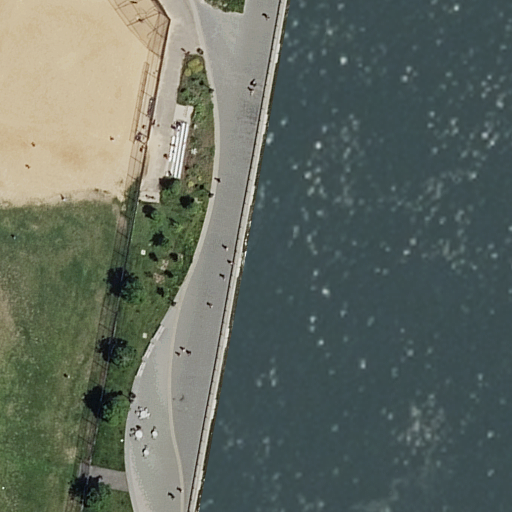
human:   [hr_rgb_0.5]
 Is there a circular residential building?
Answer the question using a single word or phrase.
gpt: no

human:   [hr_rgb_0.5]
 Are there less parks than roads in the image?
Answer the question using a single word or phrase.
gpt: yes

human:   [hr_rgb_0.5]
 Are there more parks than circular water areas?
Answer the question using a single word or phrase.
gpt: yes

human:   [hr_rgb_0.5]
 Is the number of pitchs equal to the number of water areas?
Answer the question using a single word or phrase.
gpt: yes

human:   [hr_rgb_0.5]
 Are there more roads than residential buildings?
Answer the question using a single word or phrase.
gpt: yes

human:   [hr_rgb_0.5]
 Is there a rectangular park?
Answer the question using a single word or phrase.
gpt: no

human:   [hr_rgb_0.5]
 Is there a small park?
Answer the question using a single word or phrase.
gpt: no

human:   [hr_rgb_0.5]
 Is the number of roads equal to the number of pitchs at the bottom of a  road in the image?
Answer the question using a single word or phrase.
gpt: no

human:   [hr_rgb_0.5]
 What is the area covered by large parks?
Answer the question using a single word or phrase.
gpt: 8197m2

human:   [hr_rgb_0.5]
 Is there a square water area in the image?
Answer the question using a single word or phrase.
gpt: no

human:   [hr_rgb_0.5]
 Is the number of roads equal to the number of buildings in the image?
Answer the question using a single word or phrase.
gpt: no

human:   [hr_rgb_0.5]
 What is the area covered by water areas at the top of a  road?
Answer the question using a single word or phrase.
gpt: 0m2

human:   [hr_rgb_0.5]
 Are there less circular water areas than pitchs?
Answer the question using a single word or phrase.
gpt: yes

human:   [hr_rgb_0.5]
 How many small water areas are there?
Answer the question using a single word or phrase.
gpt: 0

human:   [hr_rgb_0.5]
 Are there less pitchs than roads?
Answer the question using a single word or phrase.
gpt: yes

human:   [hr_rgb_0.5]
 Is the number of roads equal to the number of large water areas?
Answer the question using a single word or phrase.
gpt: no

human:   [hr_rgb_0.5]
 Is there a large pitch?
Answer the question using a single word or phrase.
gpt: yes

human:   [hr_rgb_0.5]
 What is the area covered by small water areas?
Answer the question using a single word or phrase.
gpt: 0m2

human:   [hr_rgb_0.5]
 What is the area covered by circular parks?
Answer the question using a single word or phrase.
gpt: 0m2

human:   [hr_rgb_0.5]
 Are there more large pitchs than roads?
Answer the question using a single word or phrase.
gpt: no

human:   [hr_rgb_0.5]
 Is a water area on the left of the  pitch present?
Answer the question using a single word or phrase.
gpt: no

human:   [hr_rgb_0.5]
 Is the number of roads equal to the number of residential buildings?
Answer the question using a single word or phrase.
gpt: no

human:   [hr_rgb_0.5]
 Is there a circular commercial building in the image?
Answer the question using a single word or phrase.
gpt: no

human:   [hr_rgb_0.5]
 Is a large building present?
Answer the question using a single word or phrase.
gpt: no

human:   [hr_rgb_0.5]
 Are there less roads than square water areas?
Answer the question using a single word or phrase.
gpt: no

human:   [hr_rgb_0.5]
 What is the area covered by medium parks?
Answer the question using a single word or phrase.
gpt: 0m2

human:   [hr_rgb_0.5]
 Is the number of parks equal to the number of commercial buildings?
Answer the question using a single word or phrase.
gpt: no

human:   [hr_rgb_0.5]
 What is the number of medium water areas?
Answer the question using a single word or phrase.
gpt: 0

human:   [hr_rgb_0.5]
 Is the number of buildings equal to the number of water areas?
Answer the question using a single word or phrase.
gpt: no

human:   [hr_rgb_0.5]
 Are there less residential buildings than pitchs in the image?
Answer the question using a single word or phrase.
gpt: yes

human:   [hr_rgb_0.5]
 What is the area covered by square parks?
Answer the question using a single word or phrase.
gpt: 0m2

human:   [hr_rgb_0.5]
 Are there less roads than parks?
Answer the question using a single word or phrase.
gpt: no

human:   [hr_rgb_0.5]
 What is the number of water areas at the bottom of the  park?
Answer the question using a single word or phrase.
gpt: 1

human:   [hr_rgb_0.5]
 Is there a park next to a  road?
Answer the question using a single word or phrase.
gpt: yes

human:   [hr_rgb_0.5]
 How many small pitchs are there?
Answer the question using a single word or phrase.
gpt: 0

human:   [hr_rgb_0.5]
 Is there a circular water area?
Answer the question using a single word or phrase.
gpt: no